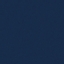
Label: SeaLake